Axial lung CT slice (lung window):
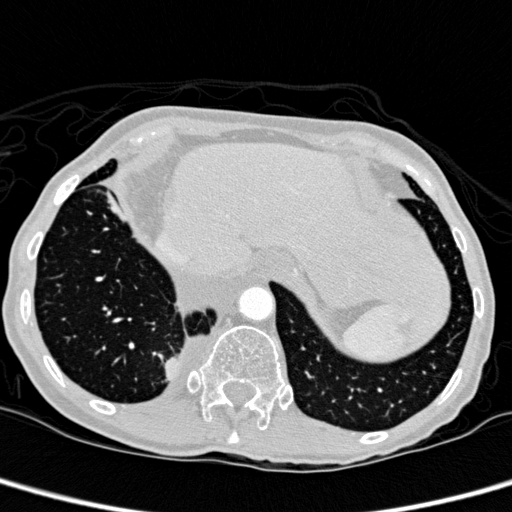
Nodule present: yes
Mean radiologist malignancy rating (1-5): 2.5